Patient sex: F
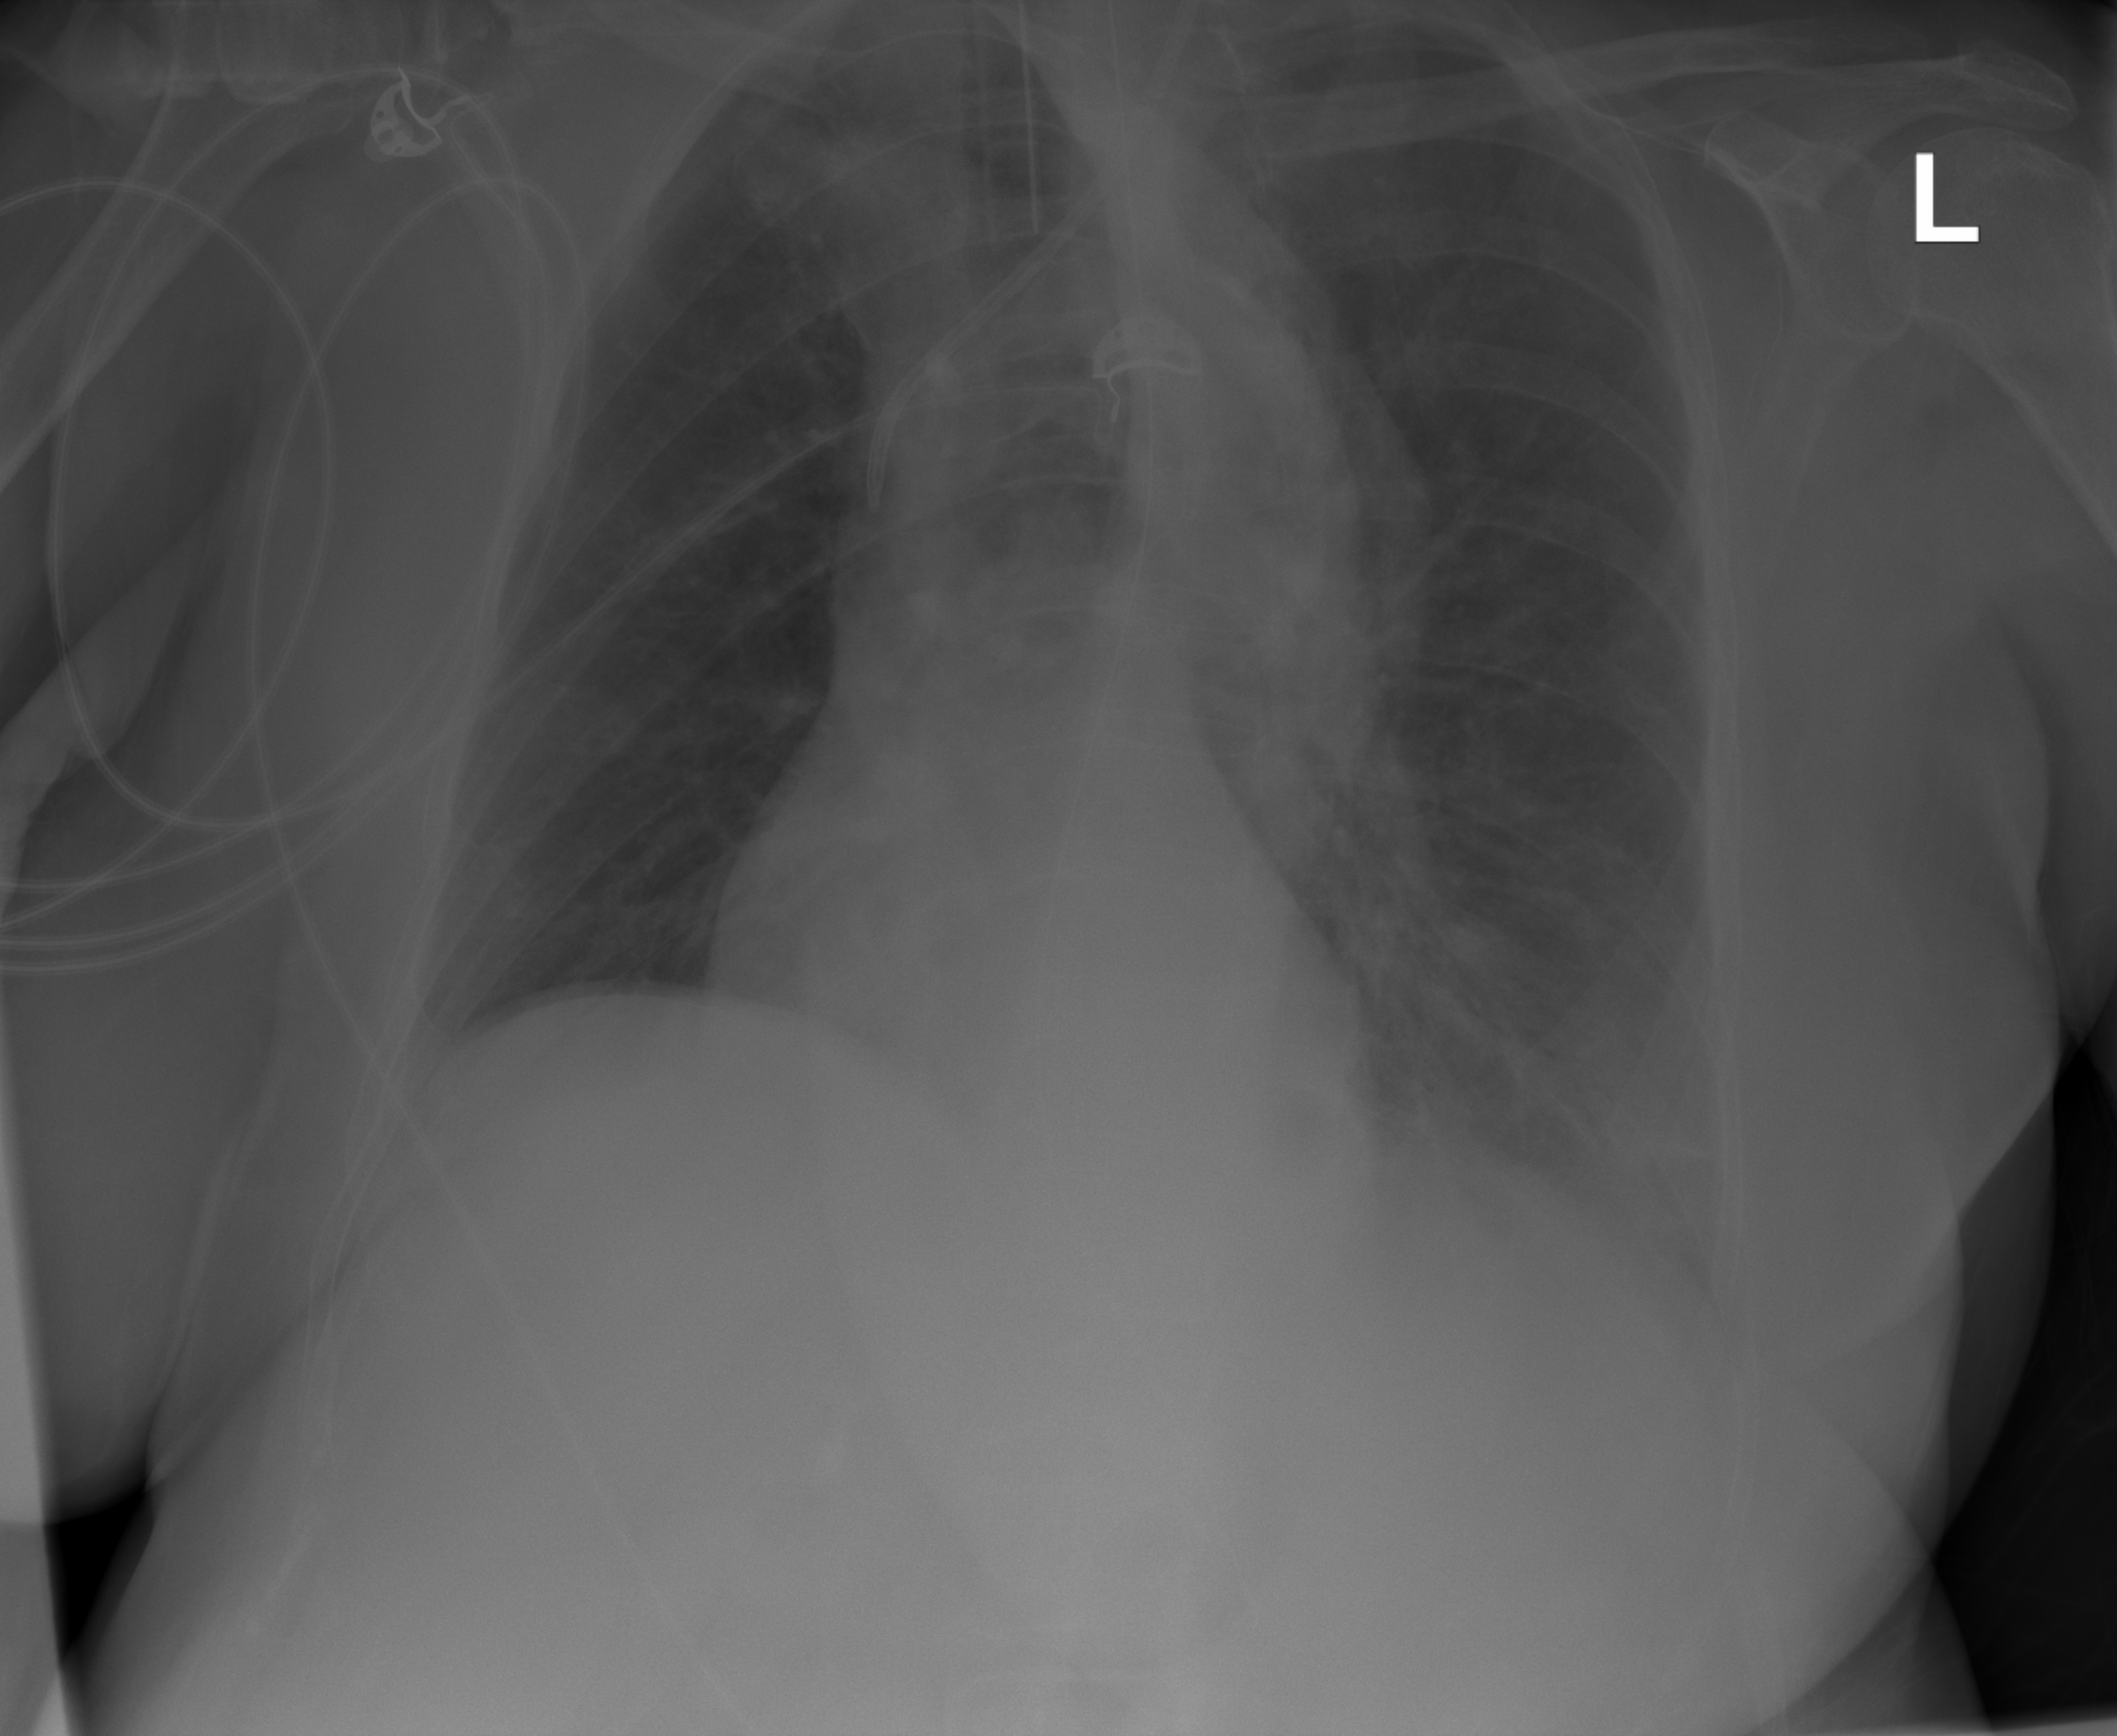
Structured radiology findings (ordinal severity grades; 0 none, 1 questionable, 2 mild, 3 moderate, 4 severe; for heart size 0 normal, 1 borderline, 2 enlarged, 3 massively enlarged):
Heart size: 0
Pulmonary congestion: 0
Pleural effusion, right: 0
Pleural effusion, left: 1
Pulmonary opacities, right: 2
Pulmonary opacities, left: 2
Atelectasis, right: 0
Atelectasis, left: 2